The plot shows one second of acceleration measured on a rotor kit. What is the most likely rotor condition (normal, misalignment, unbalance, looseness)?
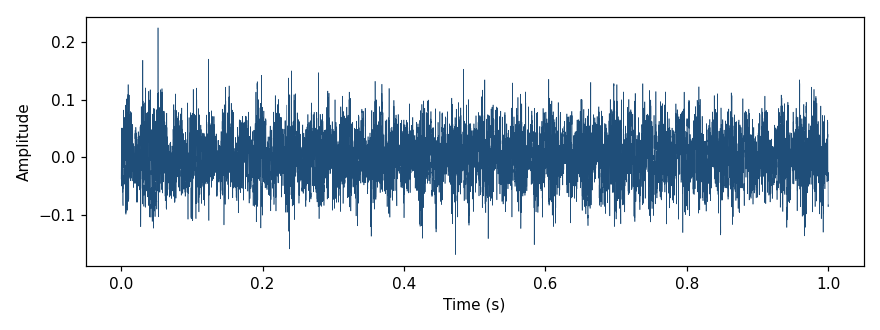
Answer: misalignment